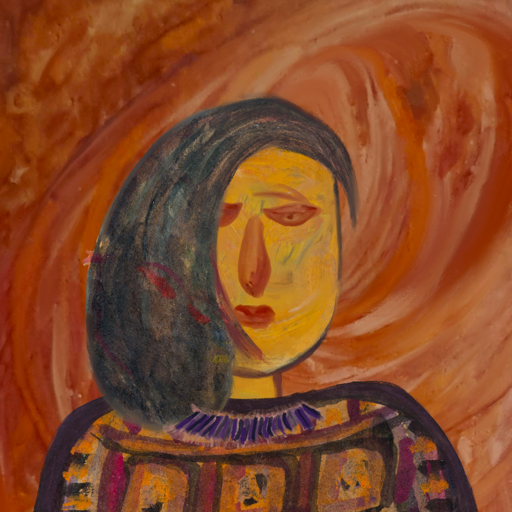
Background: Pious_Lady, Head And Neck Front: After_Raid, Face Front: Pious_Lady, Bust: Doll, Hair Front: Gypsy_Mother, Head Accessory: Blank, Second Necklace: Blank, Necklace: HillGirl, Baby: Blank